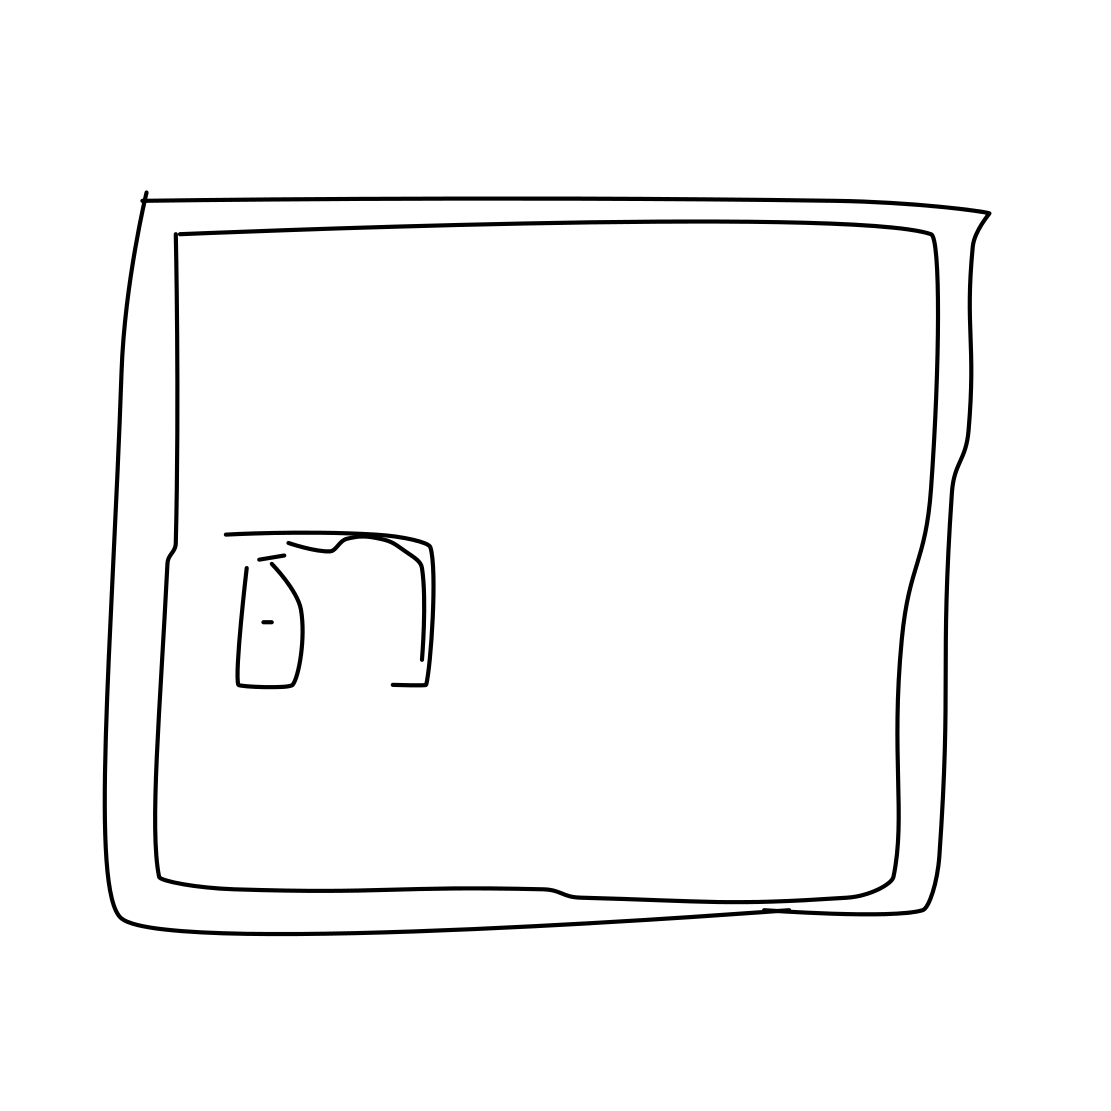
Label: door